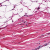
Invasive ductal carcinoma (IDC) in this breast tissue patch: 0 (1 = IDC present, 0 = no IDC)